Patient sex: F
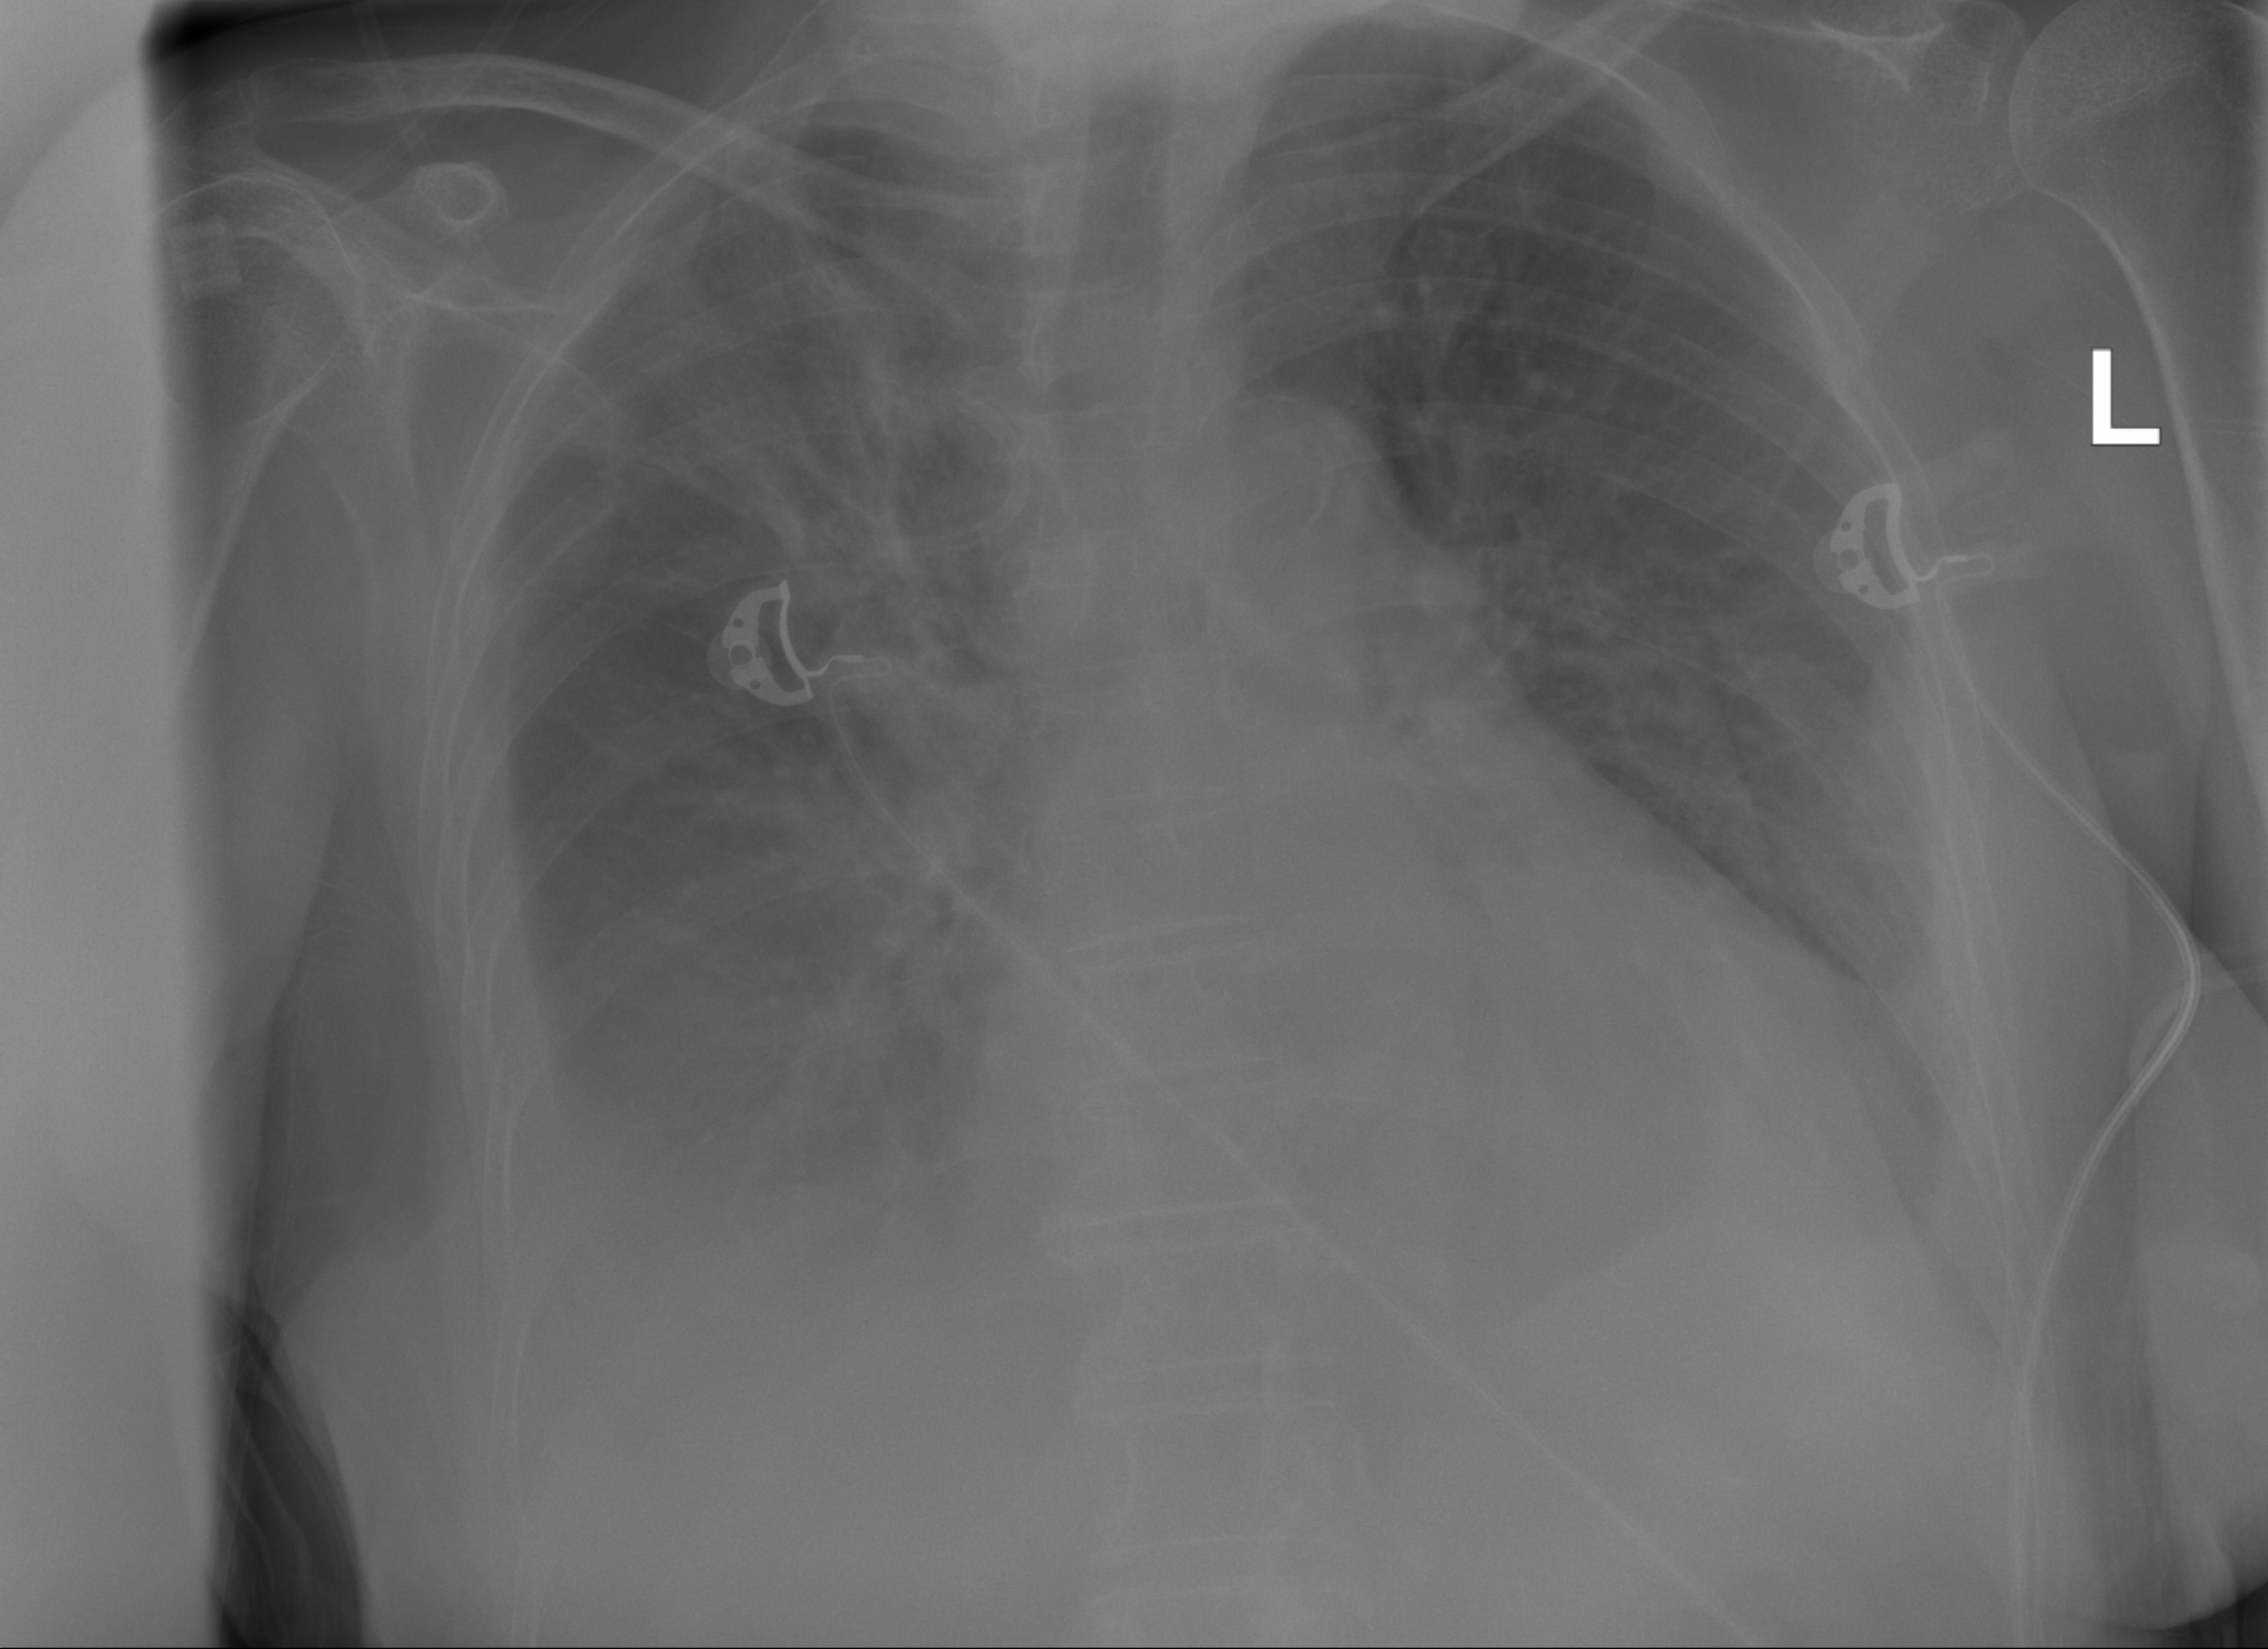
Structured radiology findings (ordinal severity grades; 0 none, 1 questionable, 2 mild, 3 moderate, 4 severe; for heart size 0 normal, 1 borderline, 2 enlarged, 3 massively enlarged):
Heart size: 2
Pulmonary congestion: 0
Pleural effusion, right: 2
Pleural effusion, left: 2
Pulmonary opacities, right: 2
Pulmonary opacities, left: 2
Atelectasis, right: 0
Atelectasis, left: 2